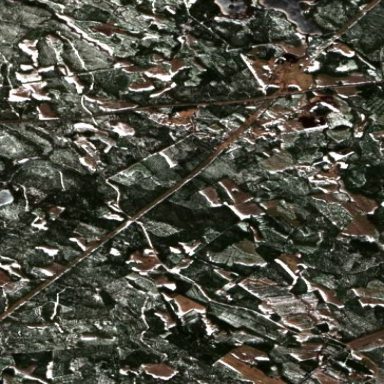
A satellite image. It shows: Mixed woodland with various types of leaves.